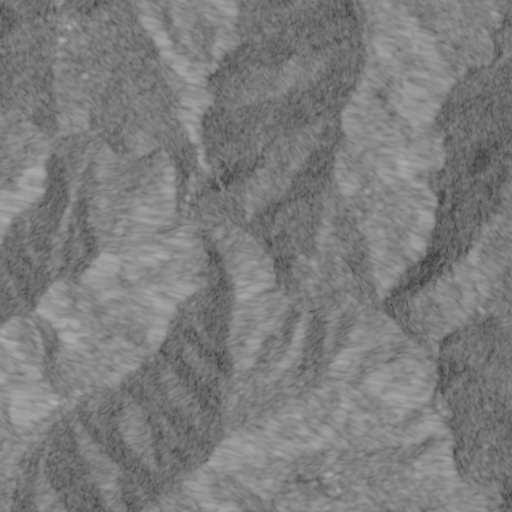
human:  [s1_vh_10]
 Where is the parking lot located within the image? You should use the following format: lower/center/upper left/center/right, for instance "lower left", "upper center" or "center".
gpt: The parking lot is located in the upper left of the image.
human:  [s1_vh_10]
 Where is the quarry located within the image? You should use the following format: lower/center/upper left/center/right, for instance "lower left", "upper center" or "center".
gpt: There is no quarry in the image.

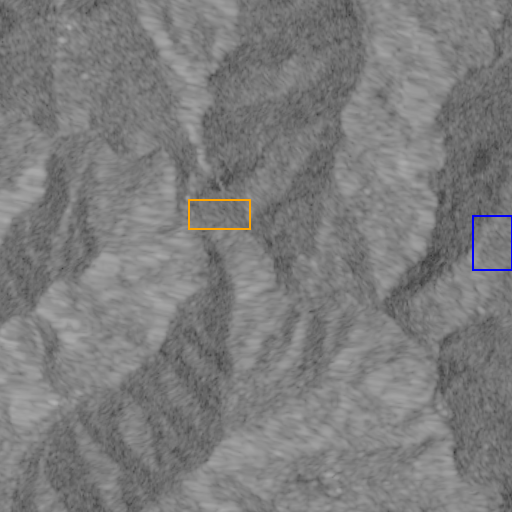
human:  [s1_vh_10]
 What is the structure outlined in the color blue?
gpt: The structure outlined in blue is a crop field.
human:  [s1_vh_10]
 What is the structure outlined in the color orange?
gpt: The structure outlined in orange is a park.
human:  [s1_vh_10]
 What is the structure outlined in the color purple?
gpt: There is no purple outline.